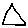
Label: triangle